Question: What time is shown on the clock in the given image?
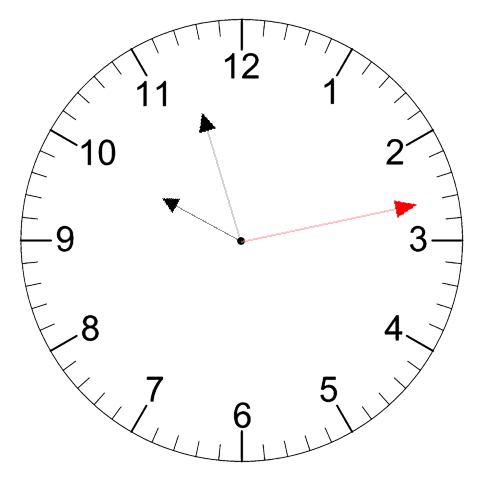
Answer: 09:57:13